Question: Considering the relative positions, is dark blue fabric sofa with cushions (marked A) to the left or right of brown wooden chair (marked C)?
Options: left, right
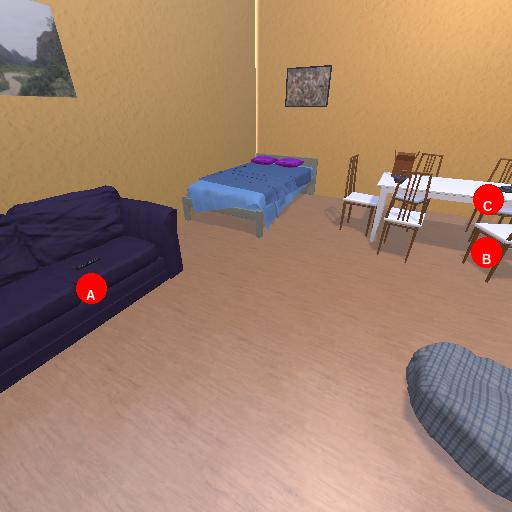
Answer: left